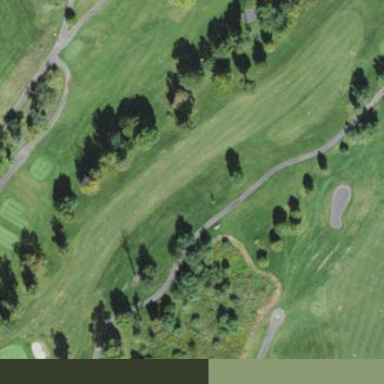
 with lush green grass covering the ground."